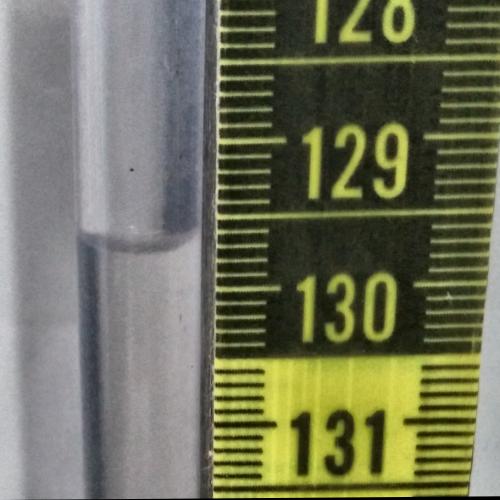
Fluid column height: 129.7 cm